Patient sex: M
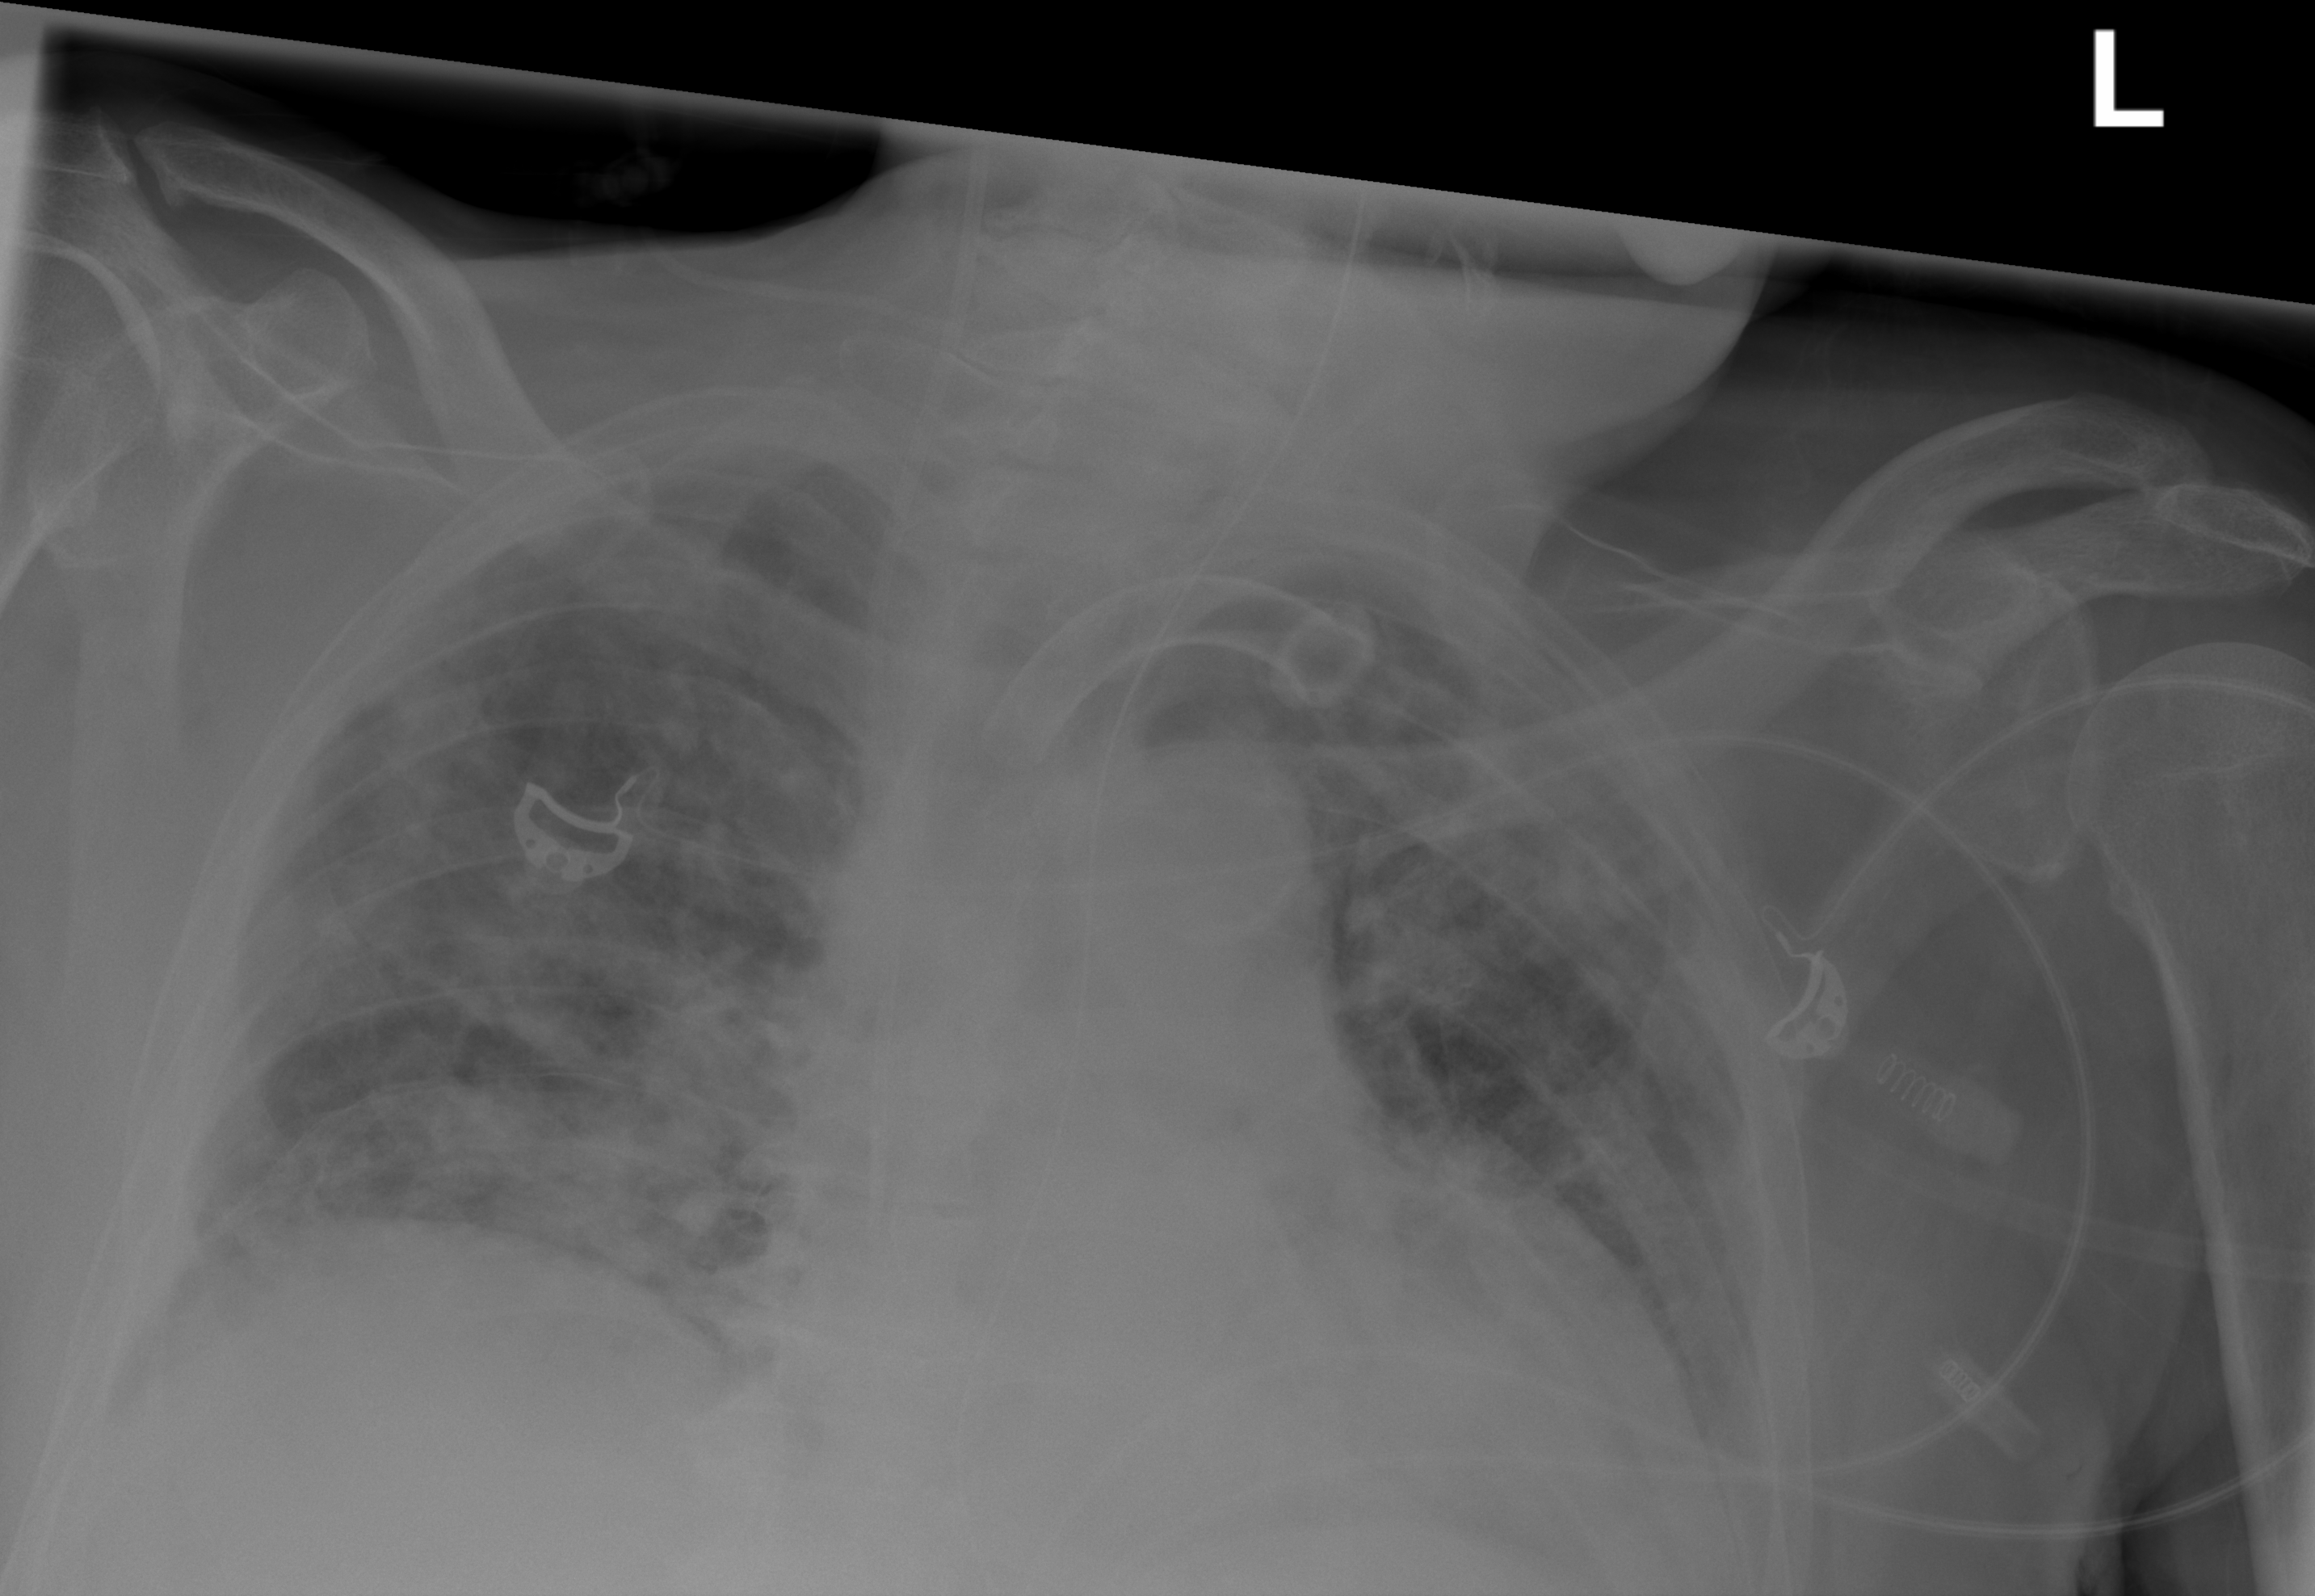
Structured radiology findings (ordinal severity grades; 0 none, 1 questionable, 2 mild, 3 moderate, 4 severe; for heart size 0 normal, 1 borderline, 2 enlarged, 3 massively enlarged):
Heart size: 1
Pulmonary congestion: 0
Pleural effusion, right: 1
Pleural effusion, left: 2
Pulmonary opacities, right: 3
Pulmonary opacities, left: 2
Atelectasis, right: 3
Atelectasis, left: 3